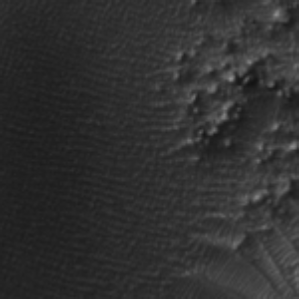
Label: frost